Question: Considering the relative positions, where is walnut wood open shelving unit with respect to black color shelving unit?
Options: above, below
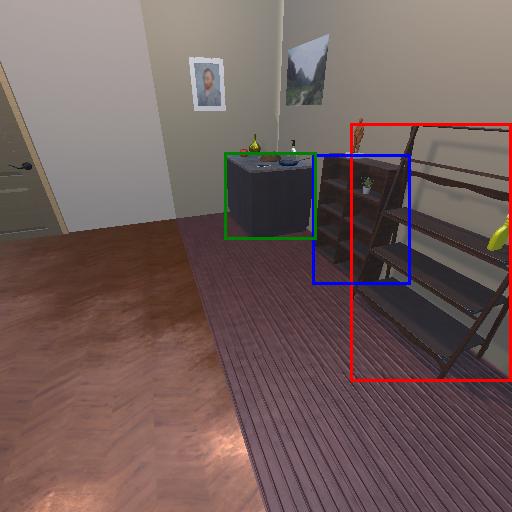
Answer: above